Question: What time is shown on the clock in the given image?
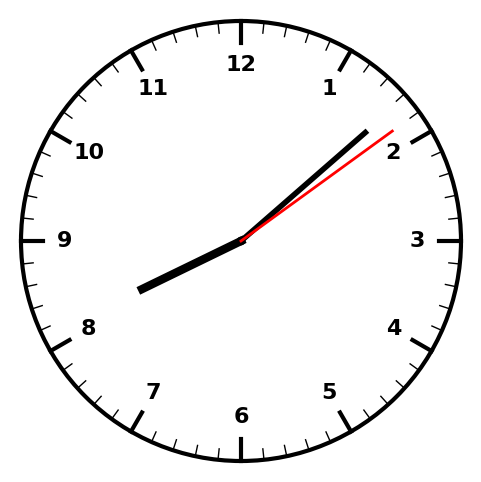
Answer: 08:08:09